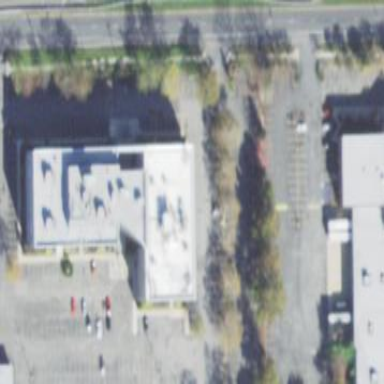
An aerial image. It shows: Commercial building.